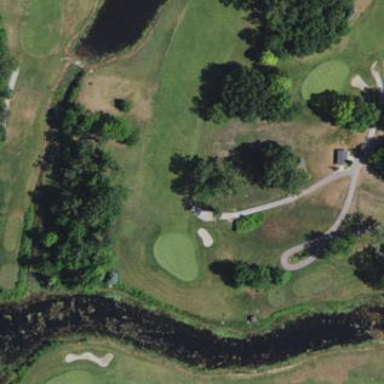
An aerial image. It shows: Picturesque scene of golf course with lateral water hazard.